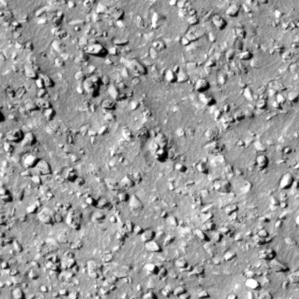
Label: non_frost